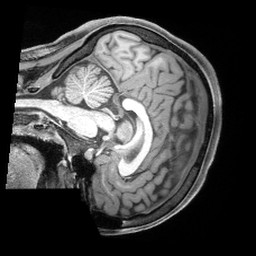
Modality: T1w
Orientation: sagittal
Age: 20
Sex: female
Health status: healthy
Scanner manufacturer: siemens
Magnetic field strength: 3 T
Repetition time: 2.4 s
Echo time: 0.00194 s